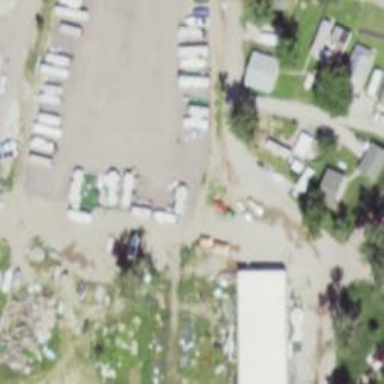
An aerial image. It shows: Boat storage facility.